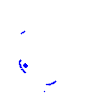
Particle: kaon